Question: i have to display a map, when doing so, the map is displayed on all the screen, it reaches all bounds and hides my navigation bar, my relevant code is this :
'''
- (void)loadView {
[self setMapView:[[[RMMapView alloc]initWithFrame:CGRectMake(0.0, 0.0, 70, 70)]autorelease]];
[mapView setBackgroundColor:[UIColor blackColor]];
self.view = mapView;
}
'''
Please, if you need any screenshots or other code snippets, just comment me, thanx in advance for any help :)
Fishek, i have resolved my problem partially, now the map is dislayed and hiding a small part at the left of the navigation bar, here is a screenshot of my problem :

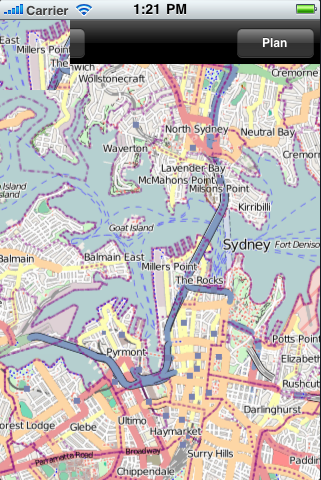
Answer: my problem is totally resolved, i have removed the 'initWithFrame' method so it just '[self setMapView:[[RMMapView alloc]autorelease]];'
my code is this :
'''
- (void)viewDidLoad {
[super viewDidLoad];
[RMMapView class];
[self setMapView:[[RMMapView alloc]autorelease]];
[mapView setBackgroundColor:[UIColor blackColor]];
[self.view addSubview:mapView];
}
'''